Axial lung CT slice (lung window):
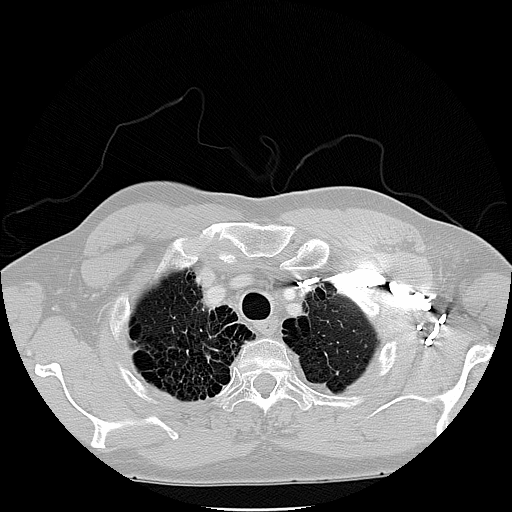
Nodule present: no